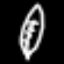
Label: leaf